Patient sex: F
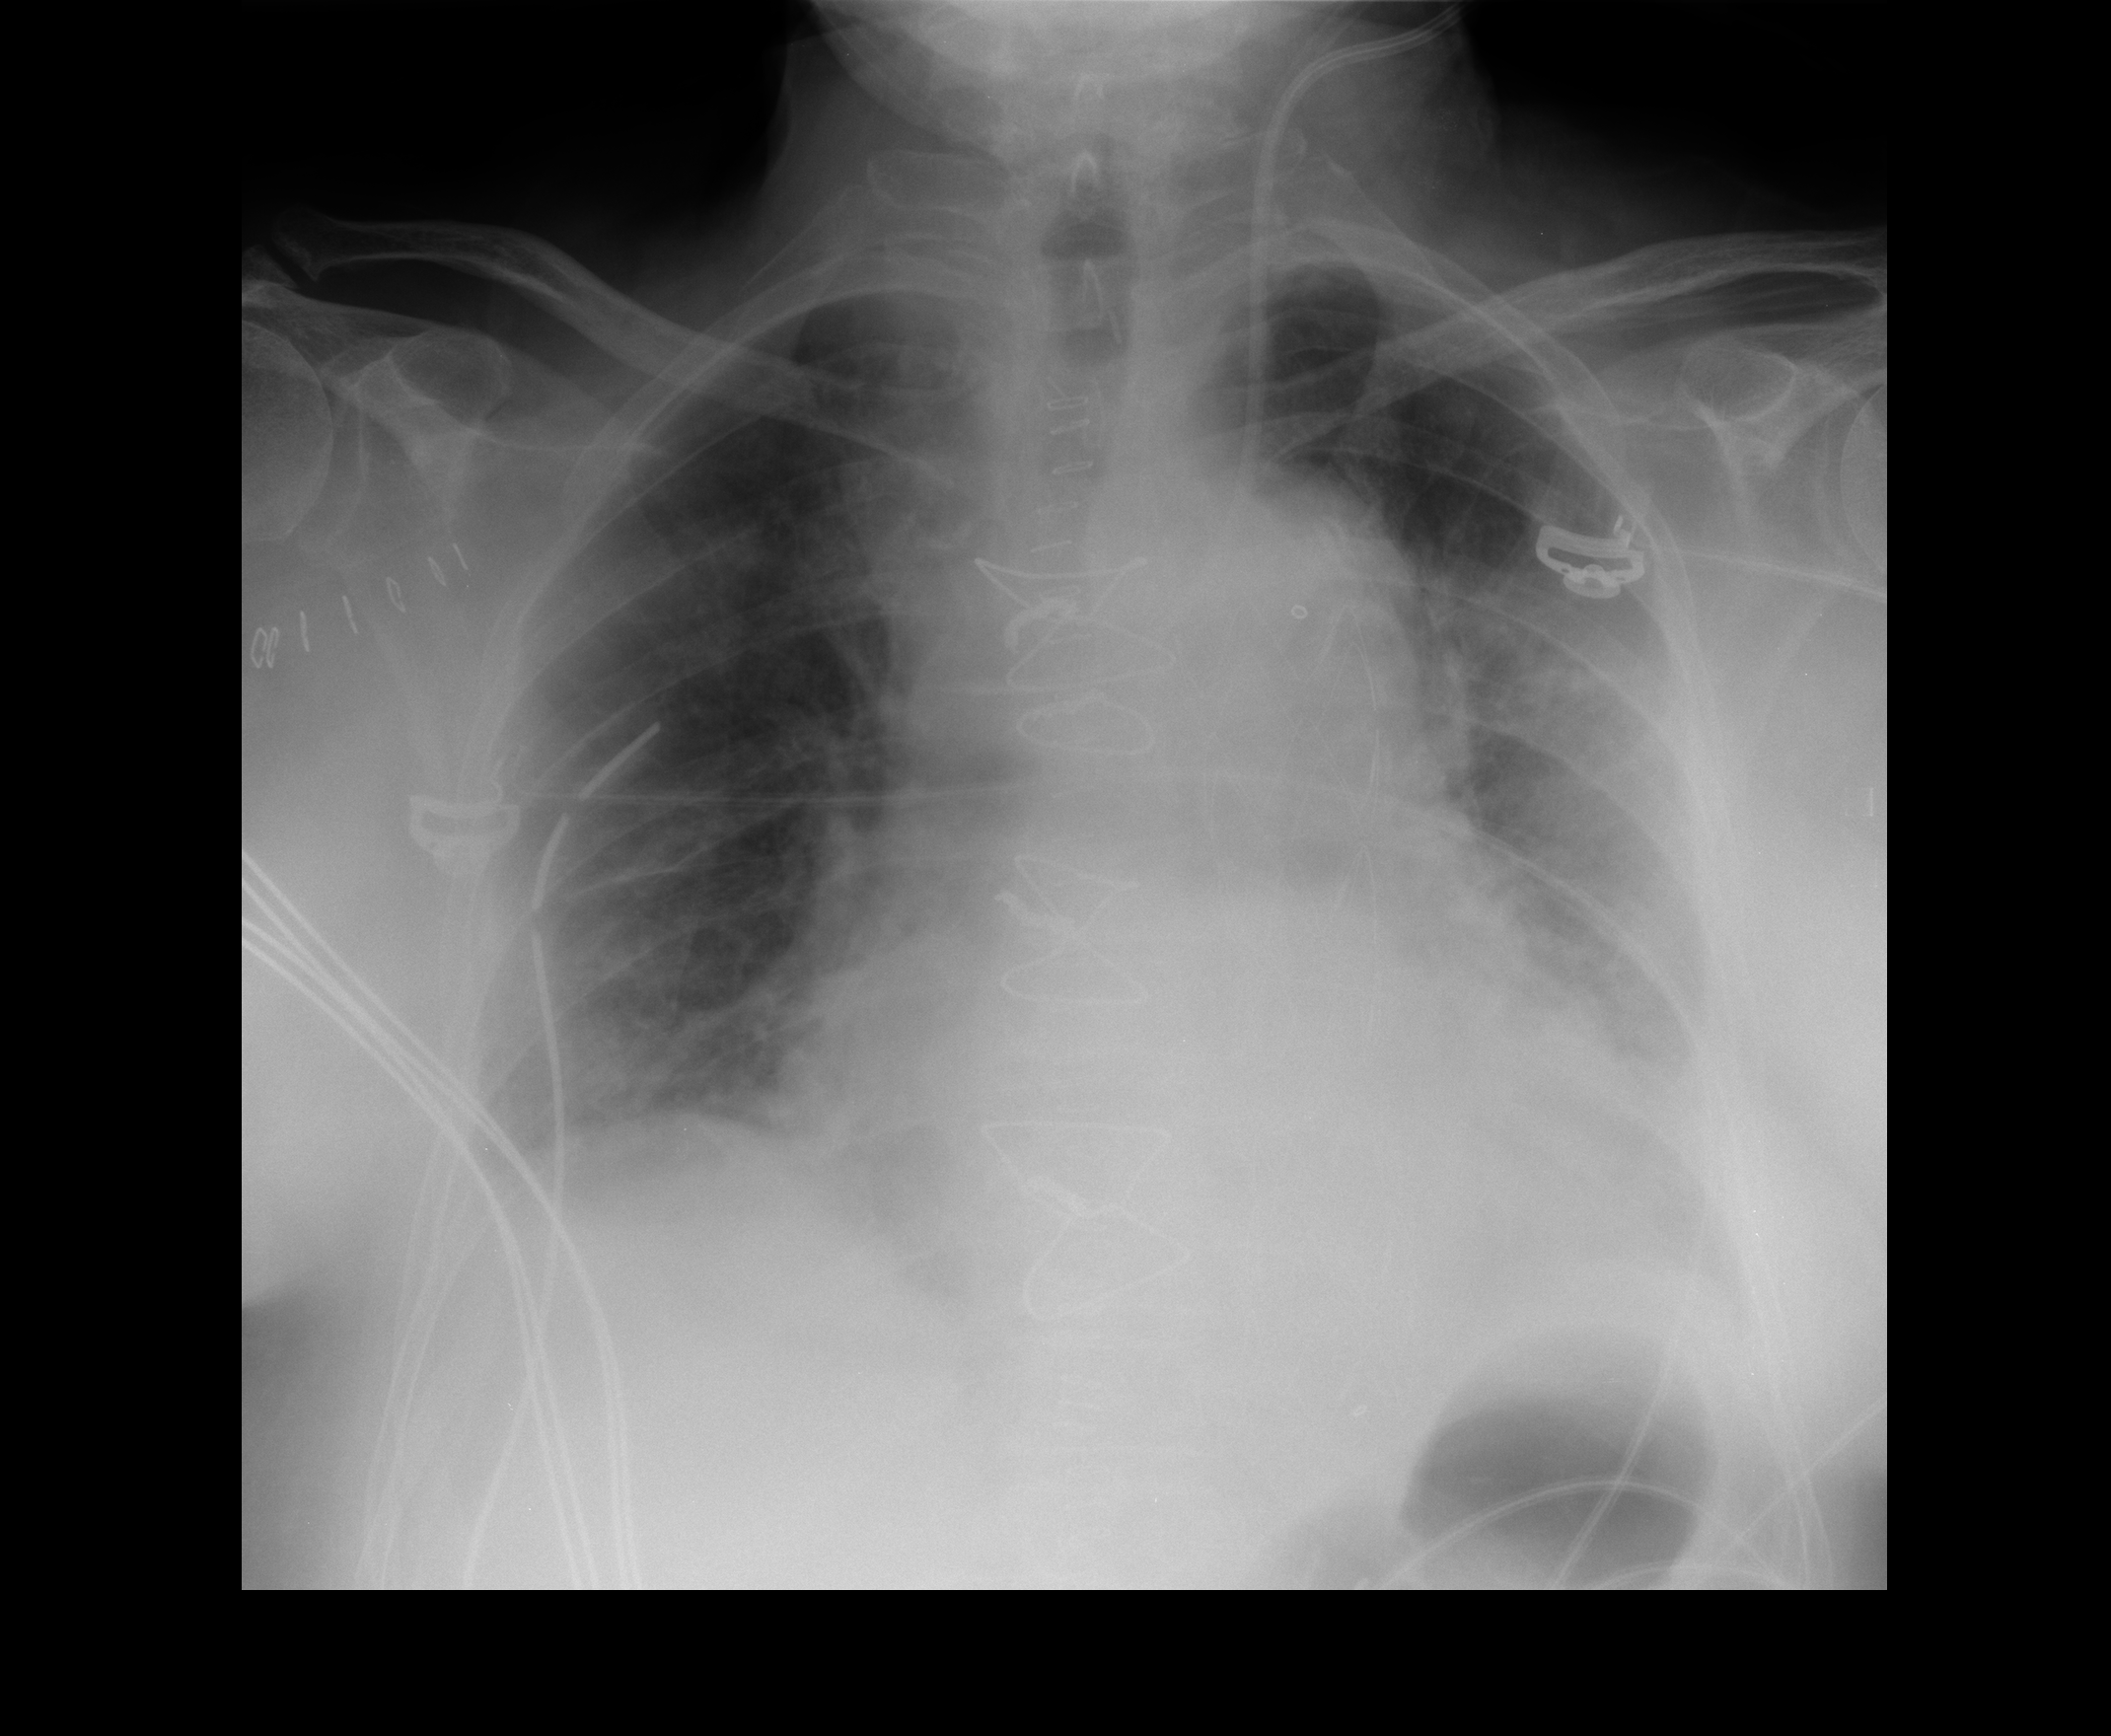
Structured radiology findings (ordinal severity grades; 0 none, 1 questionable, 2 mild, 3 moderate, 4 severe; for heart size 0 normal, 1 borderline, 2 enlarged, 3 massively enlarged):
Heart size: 2
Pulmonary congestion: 2
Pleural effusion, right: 1
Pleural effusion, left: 2
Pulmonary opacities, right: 1
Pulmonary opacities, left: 1
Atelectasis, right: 3
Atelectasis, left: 3